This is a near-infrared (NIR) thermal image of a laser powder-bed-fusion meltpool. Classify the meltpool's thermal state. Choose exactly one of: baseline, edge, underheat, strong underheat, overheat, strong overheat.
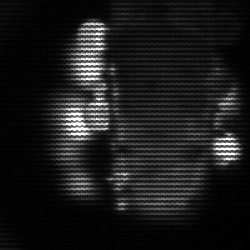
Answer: strong underheat